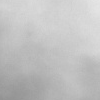
Atmospheric dust classification: dusty